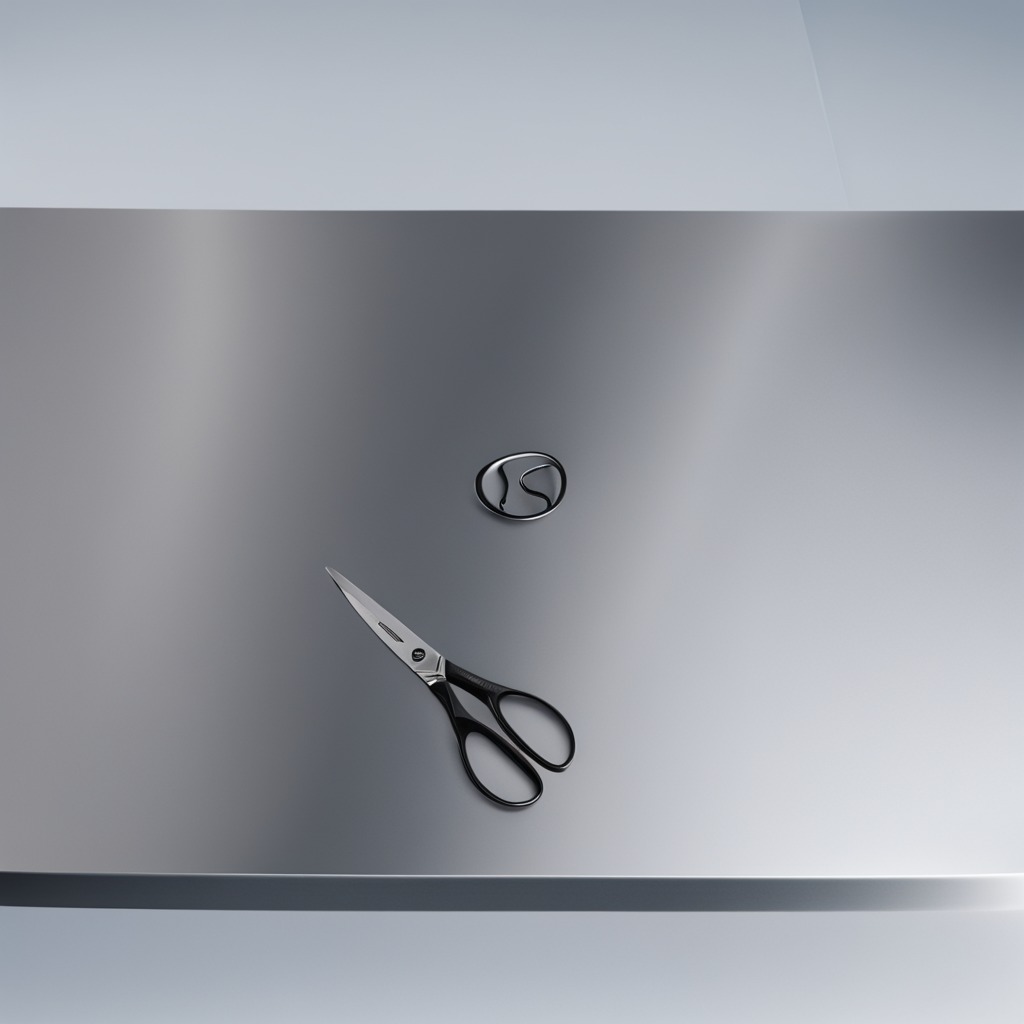
A scissor is lying on the stainless steel table in a high-end prototyping lab.